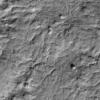
Label: not_dusty